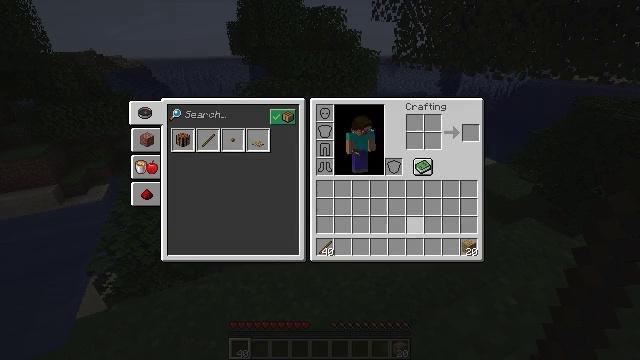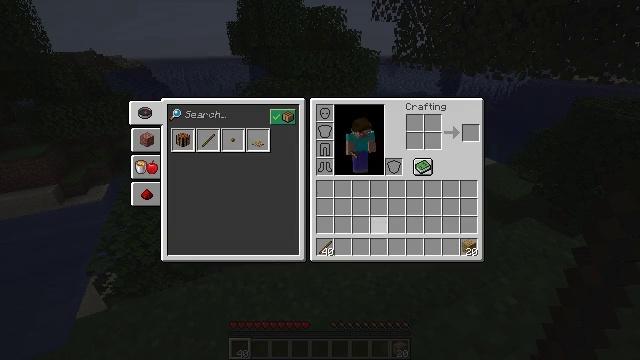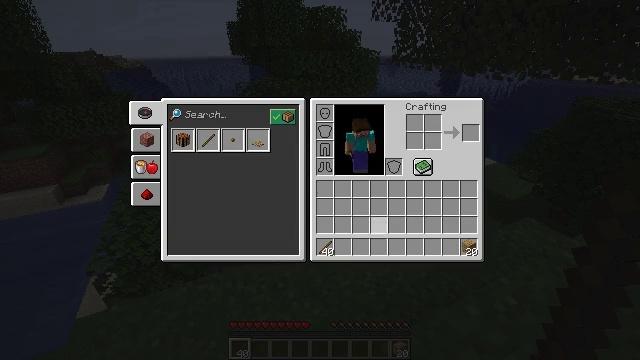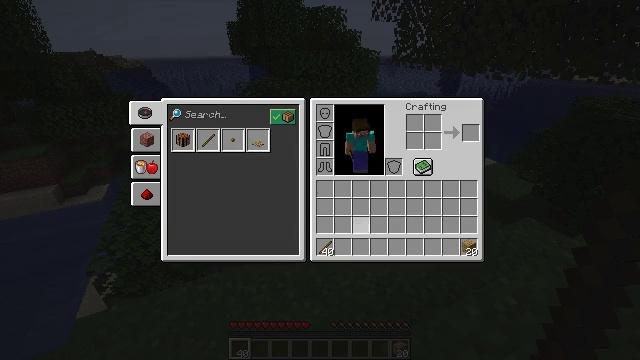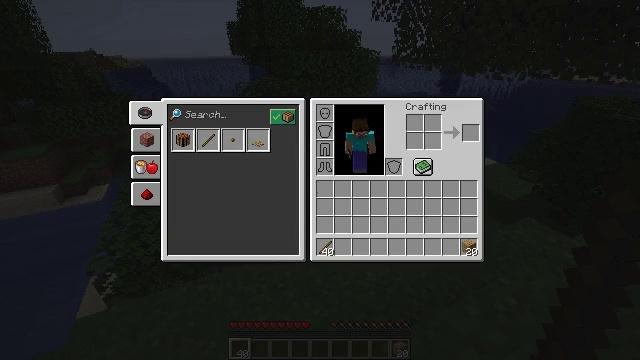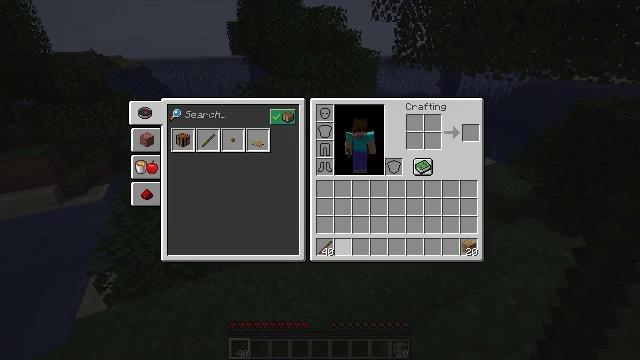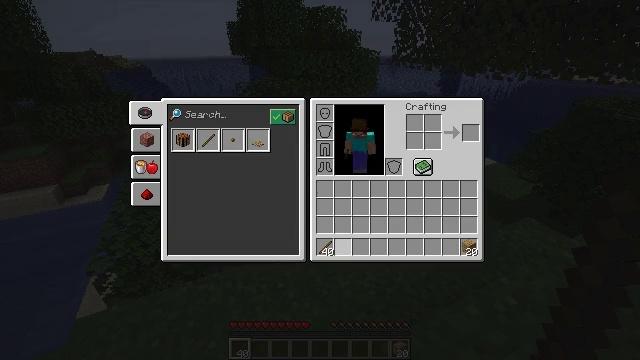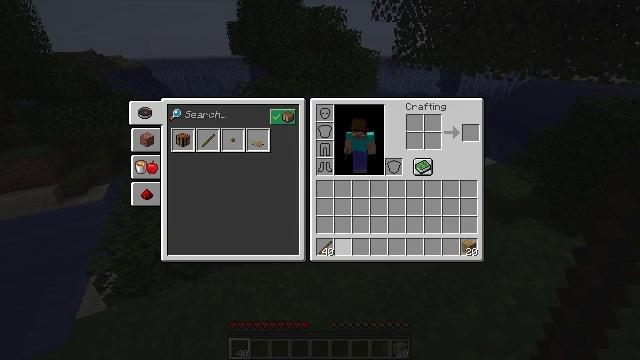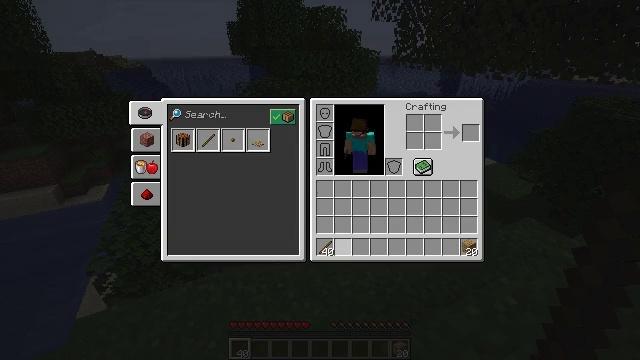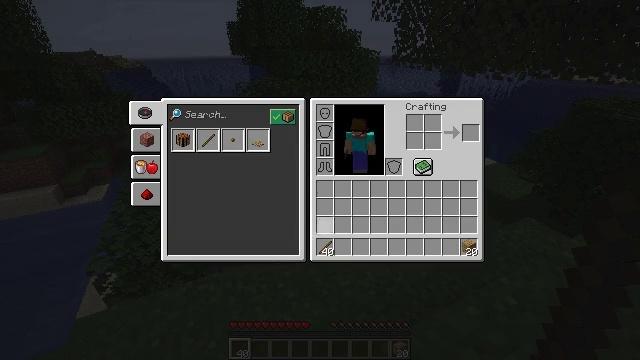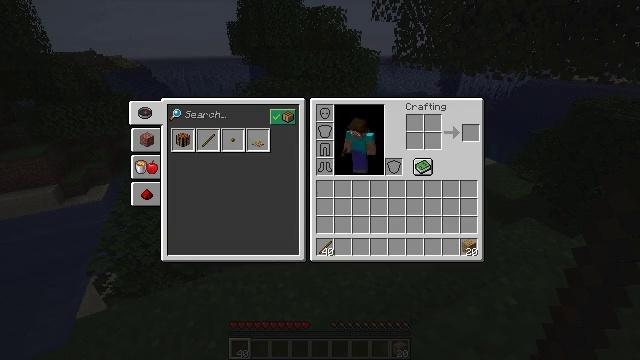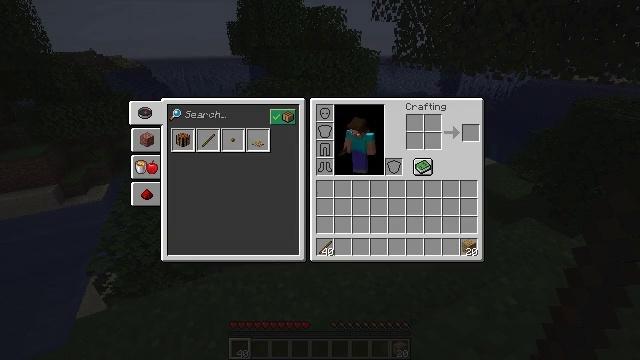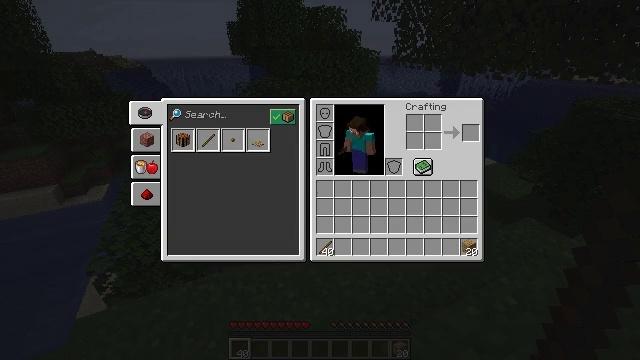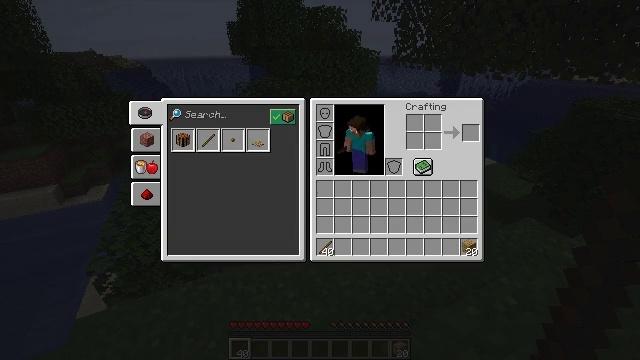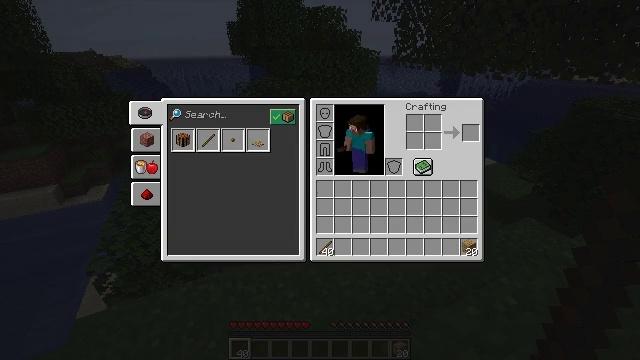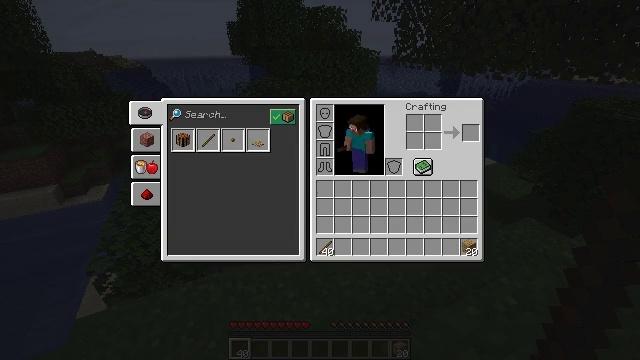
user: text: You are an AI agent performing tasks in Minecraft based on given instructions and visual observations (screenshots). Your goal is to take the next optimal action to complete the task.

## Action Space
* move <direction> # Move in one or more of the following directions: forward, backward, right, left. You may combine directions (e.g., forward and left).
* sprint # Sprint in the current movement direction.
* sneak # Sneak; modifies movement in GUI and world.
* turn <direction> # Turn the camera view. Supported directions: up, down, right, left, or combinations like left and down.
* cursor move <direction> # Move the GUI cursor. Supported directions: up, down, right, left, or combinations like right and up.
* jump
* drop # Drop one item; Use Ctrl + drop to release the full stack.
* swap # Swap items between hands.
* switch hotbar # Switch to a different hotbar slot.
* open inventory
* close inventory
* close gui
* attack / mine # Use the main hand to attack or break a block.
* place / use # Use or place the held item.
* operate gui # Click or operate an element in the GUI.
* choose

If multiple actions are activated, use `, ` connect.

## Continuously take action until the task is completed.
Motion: motion action
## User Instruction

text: Interact with the crafting table to craft a wooden hoe.
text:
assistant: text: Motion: sneak, cursor move left and down, open gui
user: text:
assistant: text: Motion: sneak
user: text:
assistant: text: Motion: cursor move left
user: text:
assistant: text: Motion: no_op
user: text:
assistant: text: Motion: cursor move left
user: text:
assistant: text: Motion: no_op
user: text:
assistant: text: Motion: no_op
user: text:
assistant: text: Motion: no_op
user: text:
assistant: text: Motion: cursor move left and up
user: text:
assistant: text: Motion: cursor move left and up
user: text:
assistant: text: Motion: cursor move left and up
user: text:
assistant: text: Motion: cursor move left and up
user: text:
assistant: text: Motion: cursor move left and up
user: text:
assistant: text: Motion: no_op
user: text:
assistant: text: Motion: no_op
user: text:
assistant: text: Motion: no_op
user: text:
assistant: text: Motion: cursor move left and up
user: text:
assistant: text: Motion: no_op
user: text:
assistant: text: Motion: cursor move right
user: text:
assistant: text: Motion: cursor move right and down
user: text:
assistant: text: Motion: cursor move right and down
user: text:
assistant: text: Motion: cursor move down
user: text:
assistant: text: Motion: no_op
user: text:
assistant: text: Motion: cursor move right
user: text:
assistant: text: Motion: cursor move right
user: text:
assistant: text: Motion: no_op
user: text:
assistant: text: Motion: cursor move up
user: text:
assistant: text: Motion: no_op
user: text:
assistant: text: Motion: no_op
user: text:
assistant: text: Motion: operate gui